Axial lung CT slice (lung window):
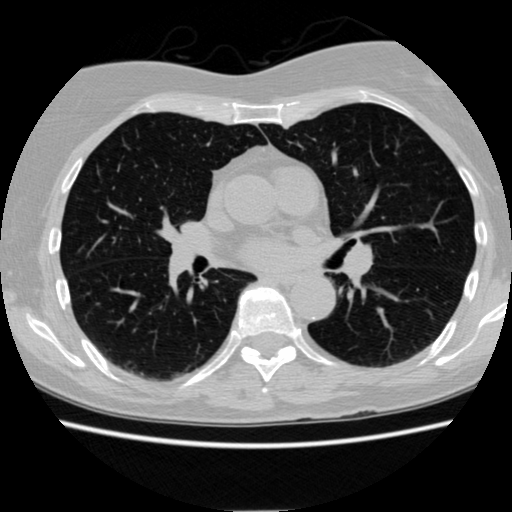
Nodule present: no